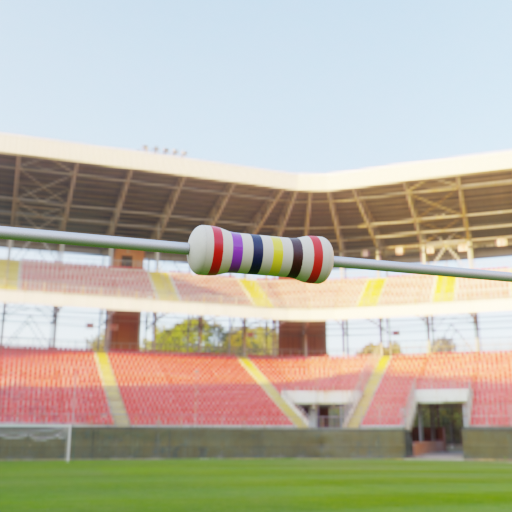
Resistor colour bands (in order): red, violet, black, yellow, black, red